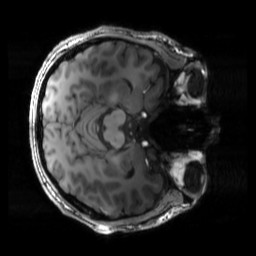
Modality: T1w
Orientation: axial
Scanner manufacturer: siemens
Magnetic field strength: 6.98 T
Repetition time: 1.7 s
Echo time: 0.00254 s